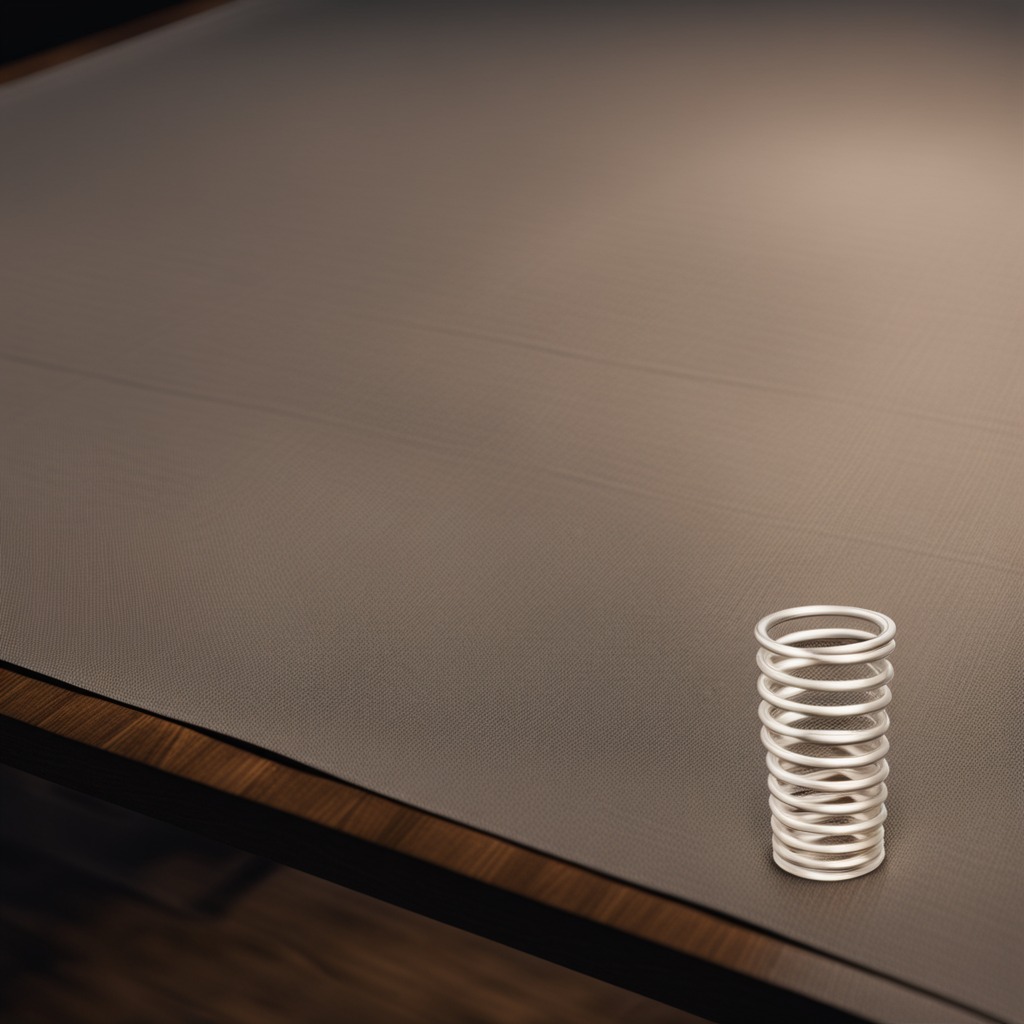
A coiled metal spring is lying on the wooden table.